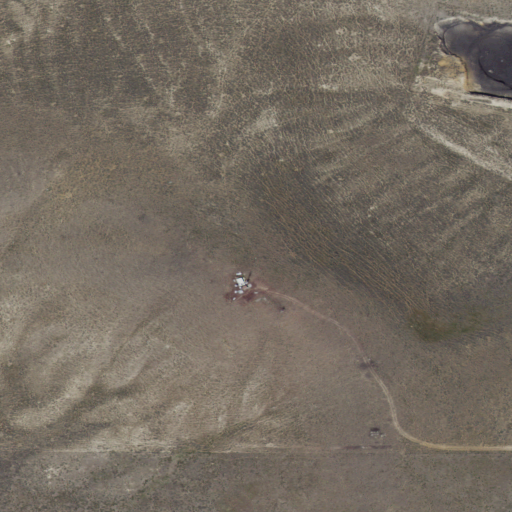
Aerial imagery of mountain in Idaho named Shattuck Butte containing shrub and low intensity development